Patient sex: M
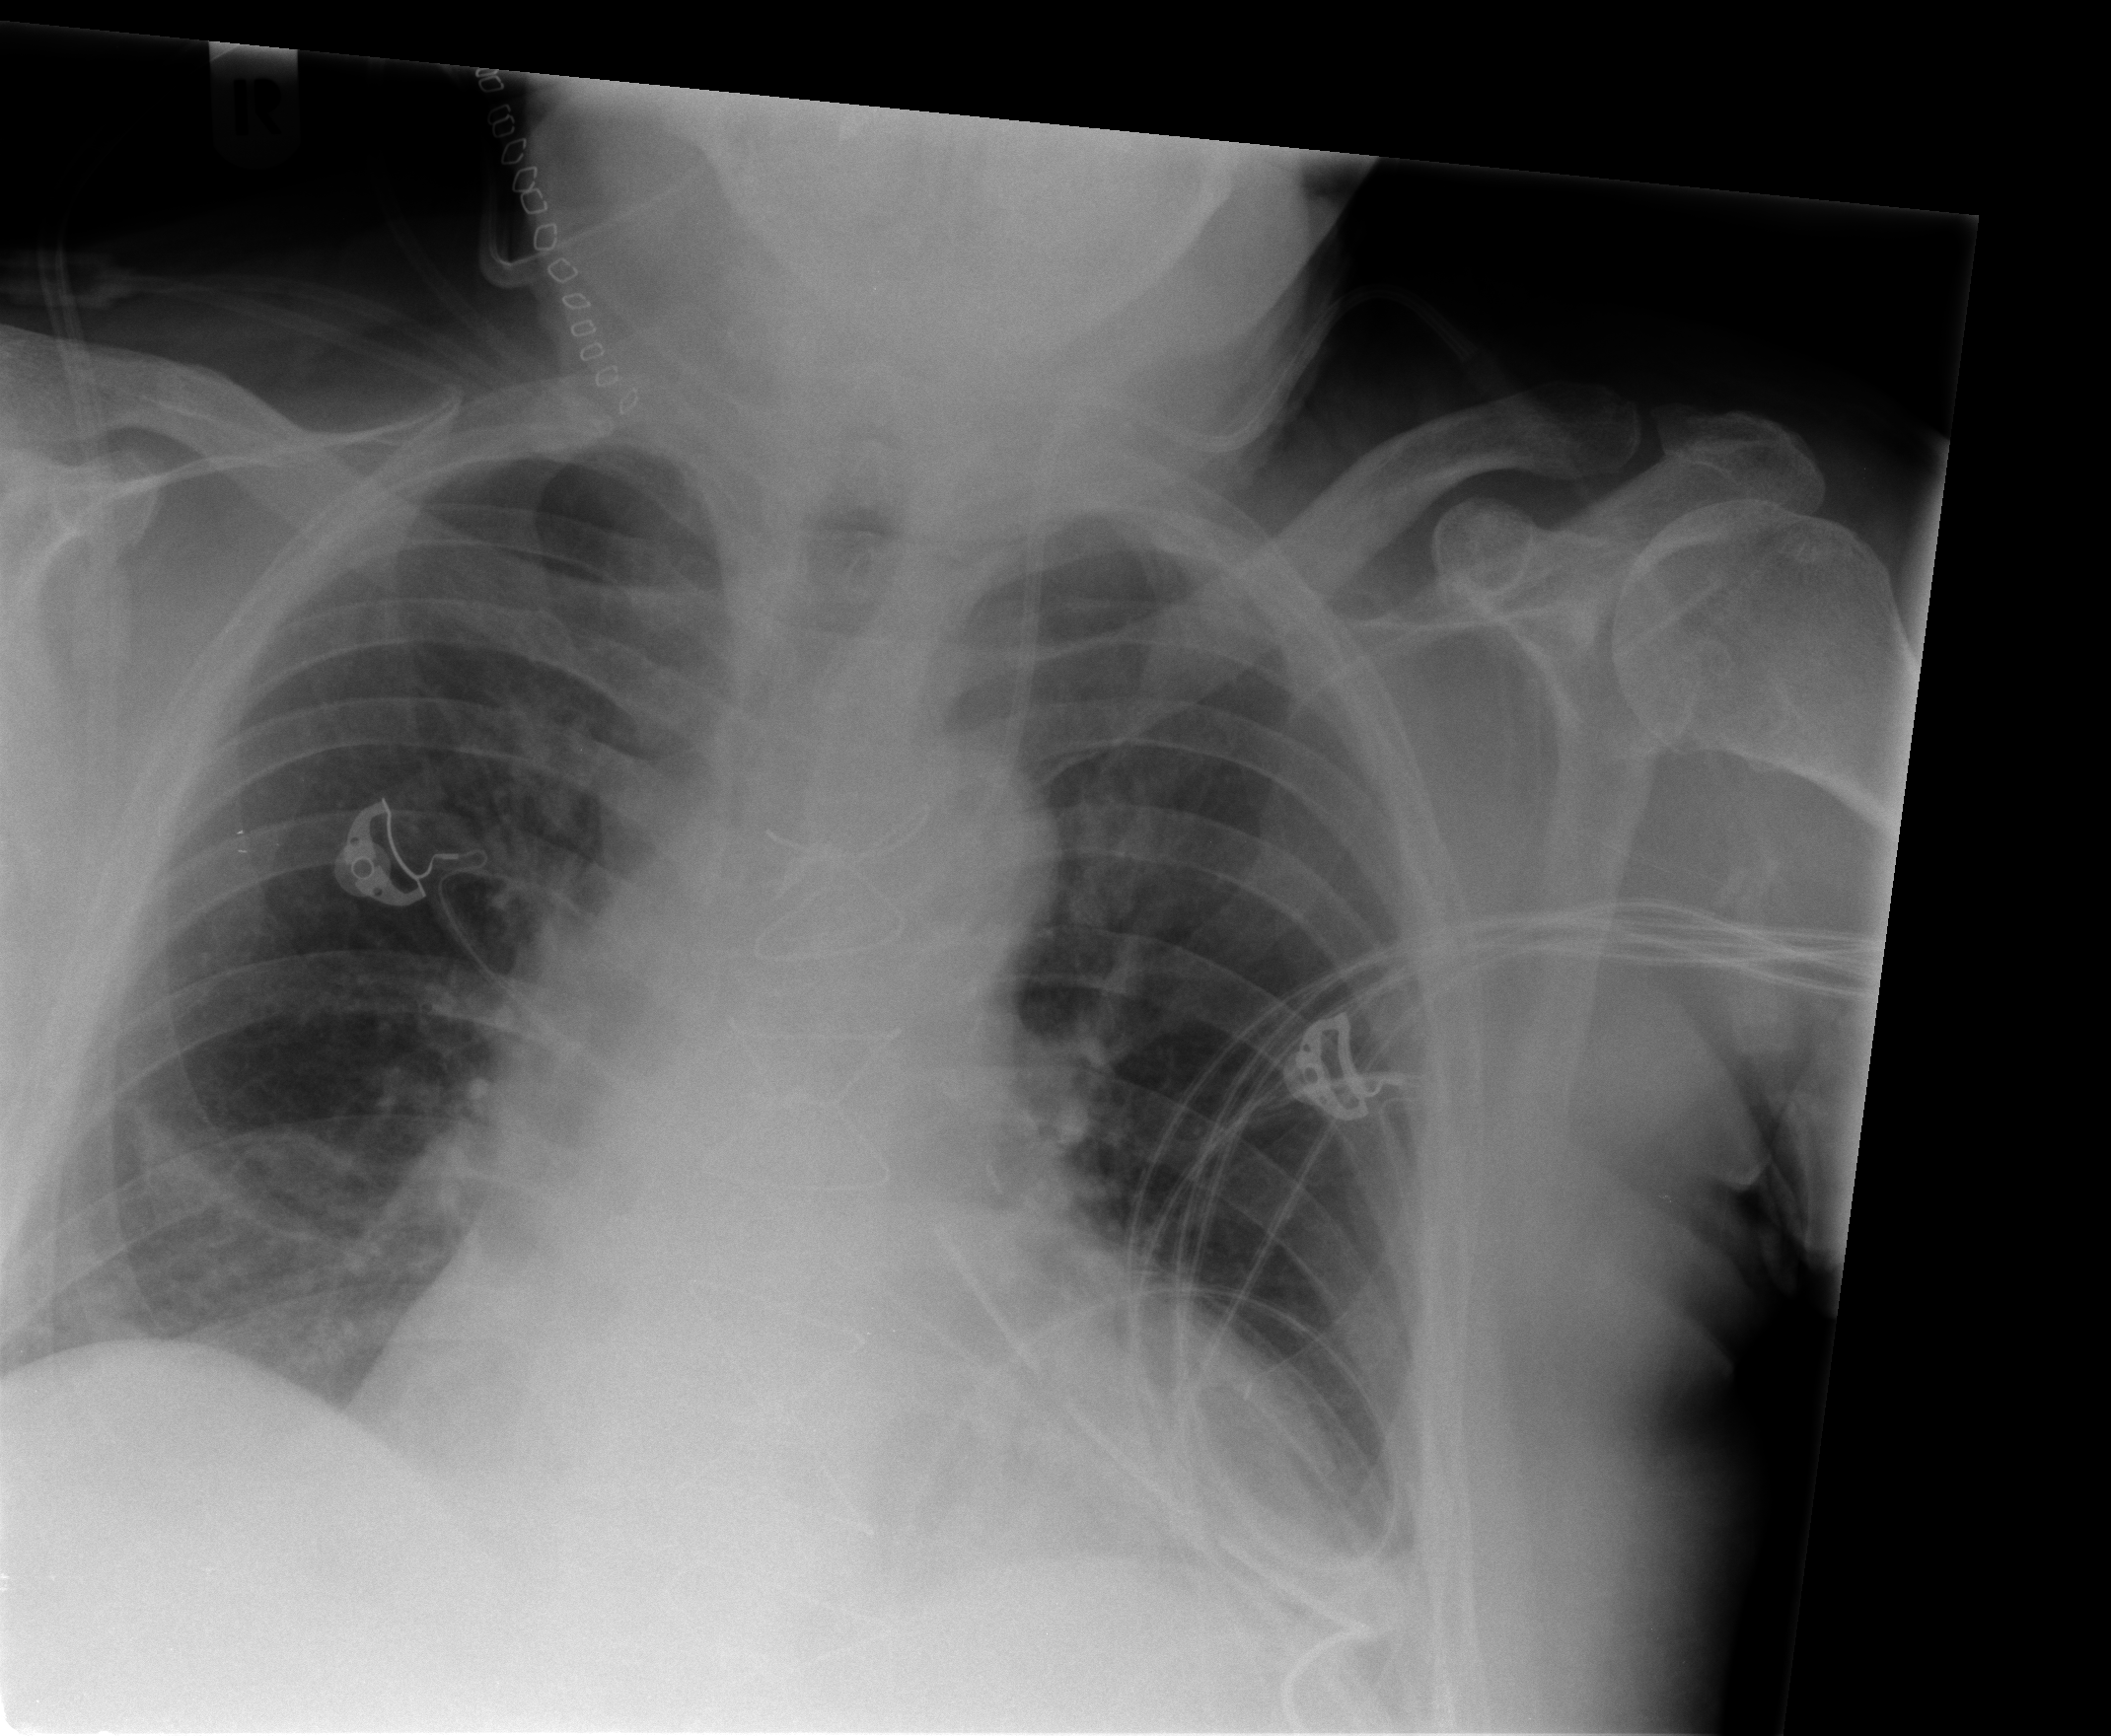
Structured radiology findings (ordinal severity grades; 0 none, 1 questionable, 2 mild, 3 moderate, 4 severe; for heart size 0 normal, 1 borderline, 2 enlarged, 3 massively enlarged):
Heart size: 2
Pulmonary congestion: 1
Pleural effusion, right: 0
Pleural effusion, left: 2
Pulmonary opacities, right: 0
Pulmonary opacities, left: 0
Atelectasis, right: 2
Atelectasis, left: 0